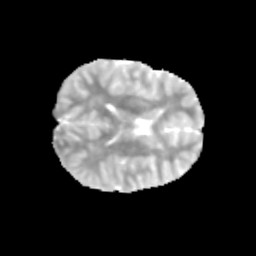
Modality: MD
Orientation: axial
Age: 10
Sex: male
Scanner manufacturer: siemens
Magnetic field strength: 3 T
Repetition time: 3.8 s
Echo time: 0.07 s